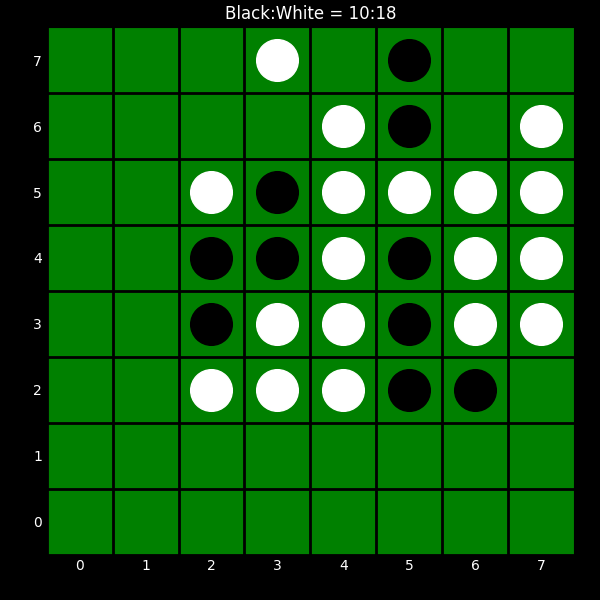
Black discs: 10
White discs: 18